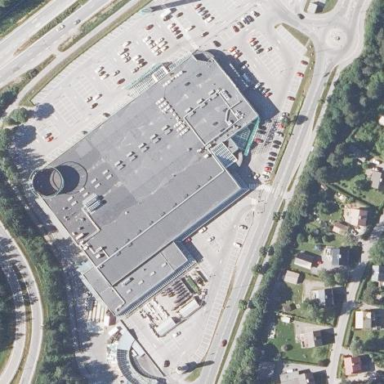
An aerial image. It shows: Retail building.